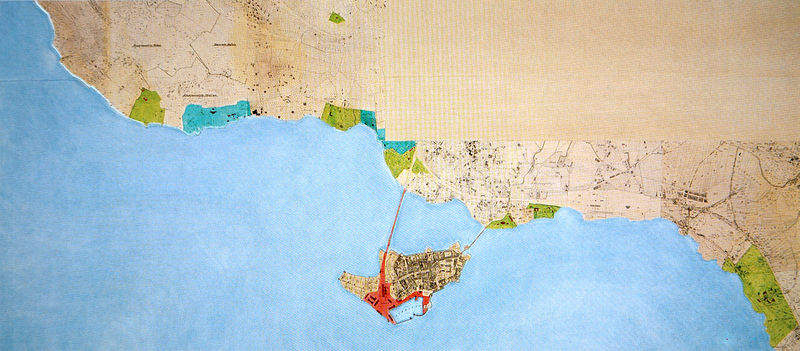
Titel: Bayerisches Bodenseeufer mit Gartenanlagen, bis 1848 dunkelgrün, bis 1864 hellgrün, Bahnhofanlagen und Hafen Lindau (rot), M:1:2500
Künstler: C. Hölz
Standort: München
Institution: Architekturmuseum der Technischen Universität
Schlagwörter: blau, dunkel, meer, wasser, grün, landschaft, ocker, see, ufer, ausschnitt, grau, hell, türkis, anlage, park, rot, beige, brücke, insel, küste, grafik, graphik, anleger, steg, detail, bucht, ozean, stege, punkte, karte, strassen, ansiedlung, bodensee, landkarte, brücken, orte, vorgelagert, geographie, kartographie, wohnbereich, ortschaften, besiedelung, erdteil, kontinent